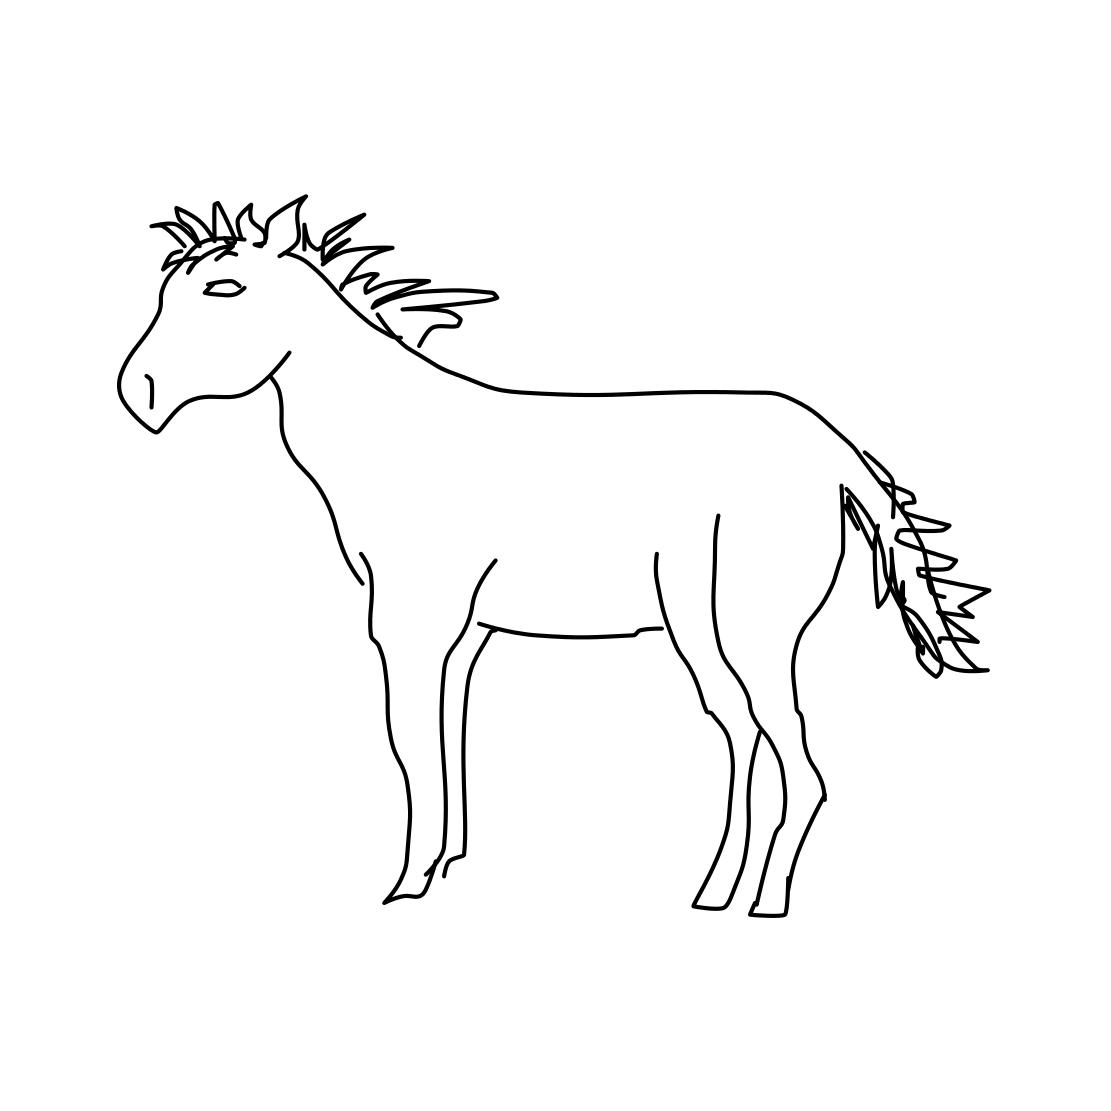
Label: horse